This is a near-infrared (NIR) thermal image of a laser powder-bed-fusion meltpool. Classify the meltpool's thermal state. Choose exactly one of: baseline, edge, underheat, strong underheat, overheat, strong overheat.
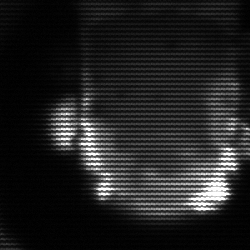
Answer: baseline